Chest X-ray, PA view. Patient: 41 years old, sex M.
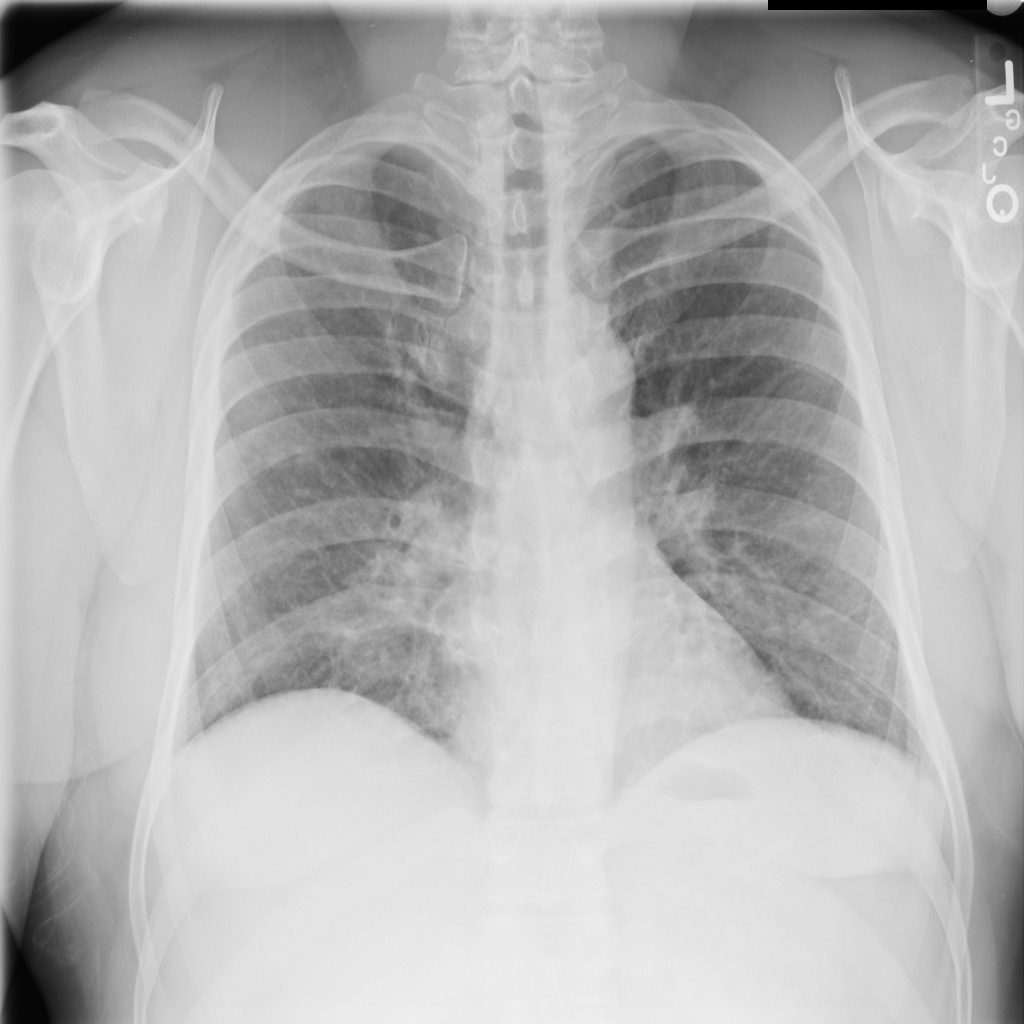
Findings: No Finding